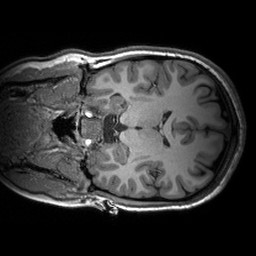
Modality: T1w
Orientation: coronal
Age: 21
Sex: female
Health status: healthy
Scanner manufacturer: siemens
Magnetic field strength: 3 T
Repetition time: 2.53 s
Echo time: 0.00288 s